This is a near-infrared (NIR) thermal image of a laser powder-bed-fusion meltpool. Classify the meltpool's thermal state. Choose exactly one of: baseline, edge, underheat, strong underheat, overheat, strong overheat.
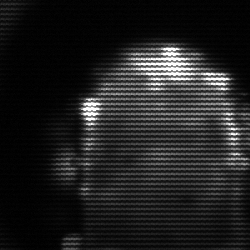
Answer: baseline